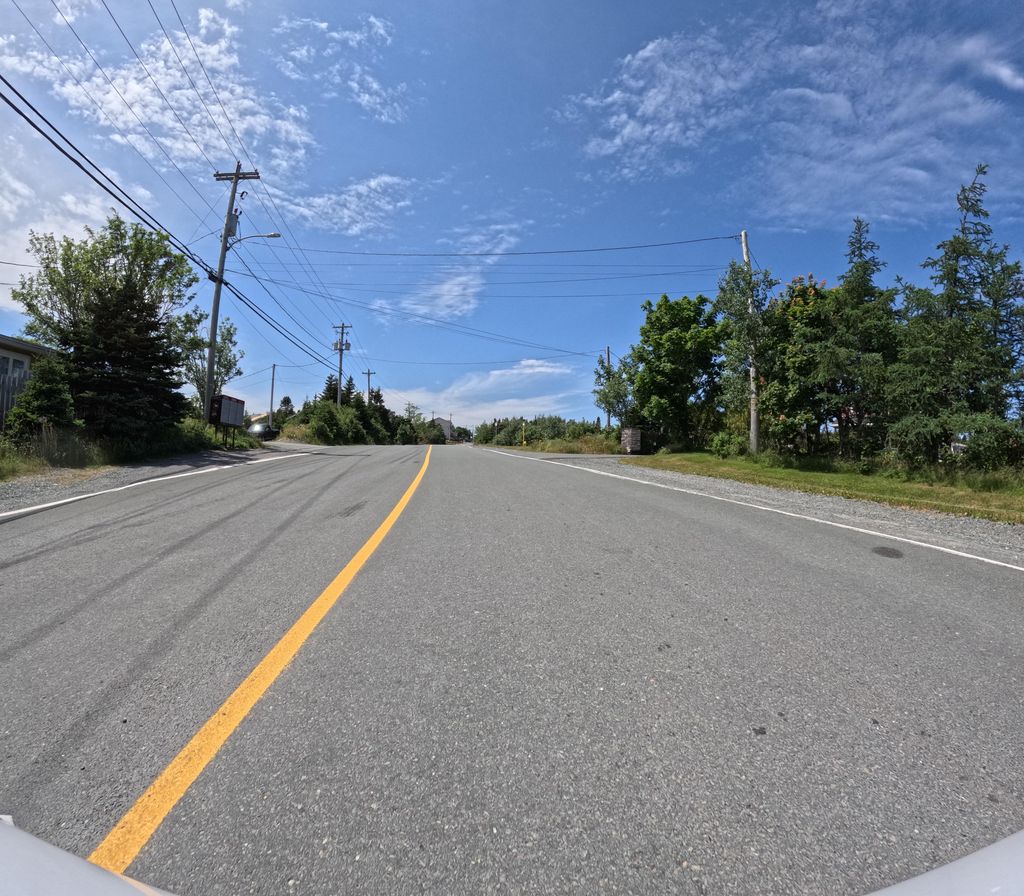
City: st_johns